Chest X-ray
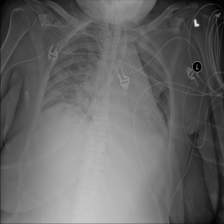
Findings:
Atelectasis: positive
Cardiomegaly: negative
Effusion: negative
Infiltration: negative
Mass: negative
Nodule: negative
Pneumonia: negative
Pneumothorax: negative
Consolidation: negative
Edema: negative
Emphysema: negative
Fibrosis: negative
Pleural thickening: negative
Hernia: negative